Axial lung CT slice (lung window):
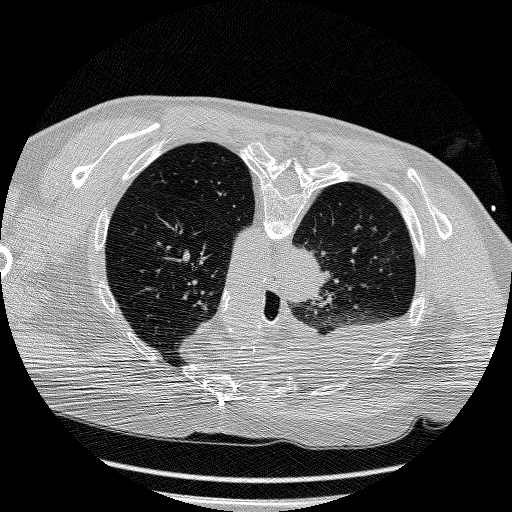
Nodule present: no